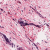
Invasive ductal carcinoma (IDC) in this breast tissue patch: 0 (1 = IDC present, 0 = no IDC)